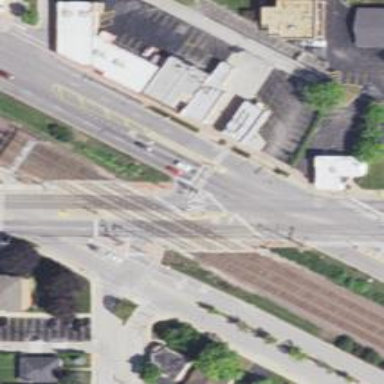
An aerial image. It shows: Railway level crossing.